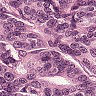
Metastatic tissue present: yes